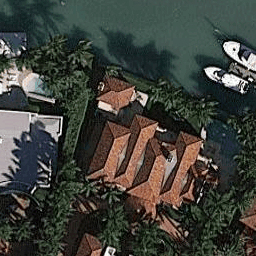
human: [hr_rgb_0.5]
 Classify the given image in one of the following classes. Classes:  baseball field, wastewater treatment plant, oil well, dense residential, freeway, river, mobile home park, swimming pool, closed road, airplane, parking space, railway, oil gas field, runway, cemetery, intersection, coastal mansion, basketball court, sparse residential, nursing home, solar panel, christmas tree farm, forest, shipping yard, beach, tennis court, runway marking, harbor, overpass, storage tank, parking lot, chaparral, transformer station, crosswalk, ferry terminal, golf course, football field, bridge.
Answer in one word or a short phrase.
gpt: coastal mansion